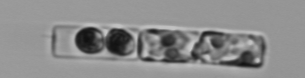
Label: Guinardia_delicatula_TAG_internal_parasite